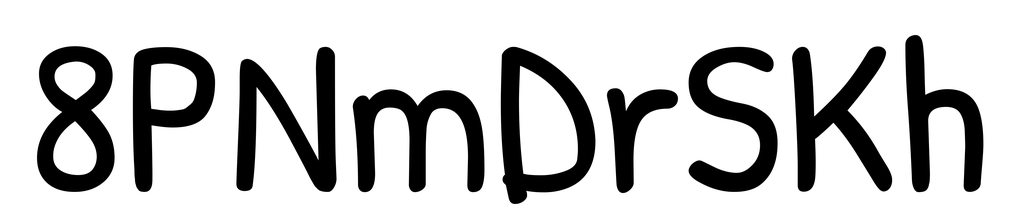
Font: PatrickHand-Regular